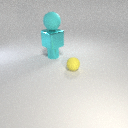
small cyan metal cylinder below large cyan metal cube